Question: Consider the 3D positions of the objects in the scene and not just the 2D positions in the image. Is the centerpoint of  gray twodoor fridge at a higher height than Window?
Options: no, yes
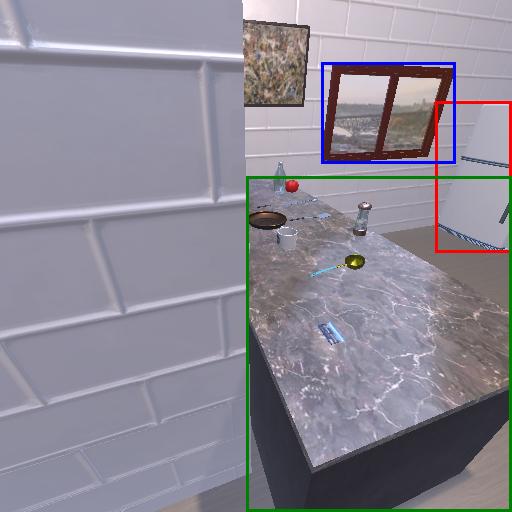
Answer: no